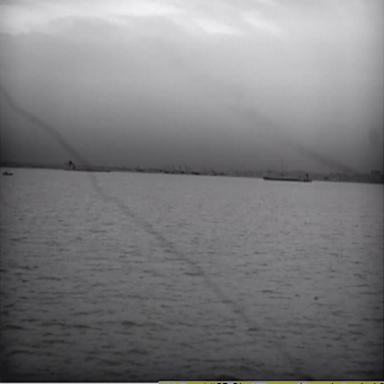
There are three objects shown in the infrared image, including two liners, and a bulk_carrier.